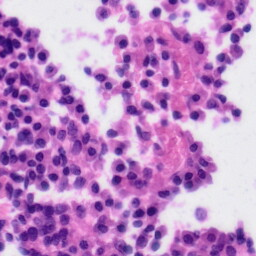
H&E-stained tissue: Tonsil